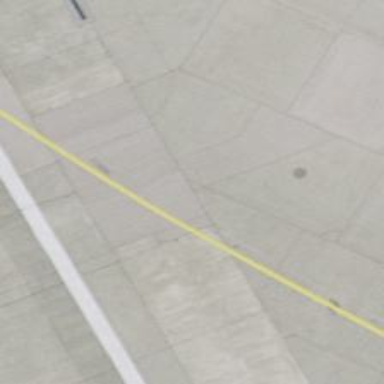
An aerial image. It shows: Image of taxiway at airport.